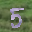
Label: 5